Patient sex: M
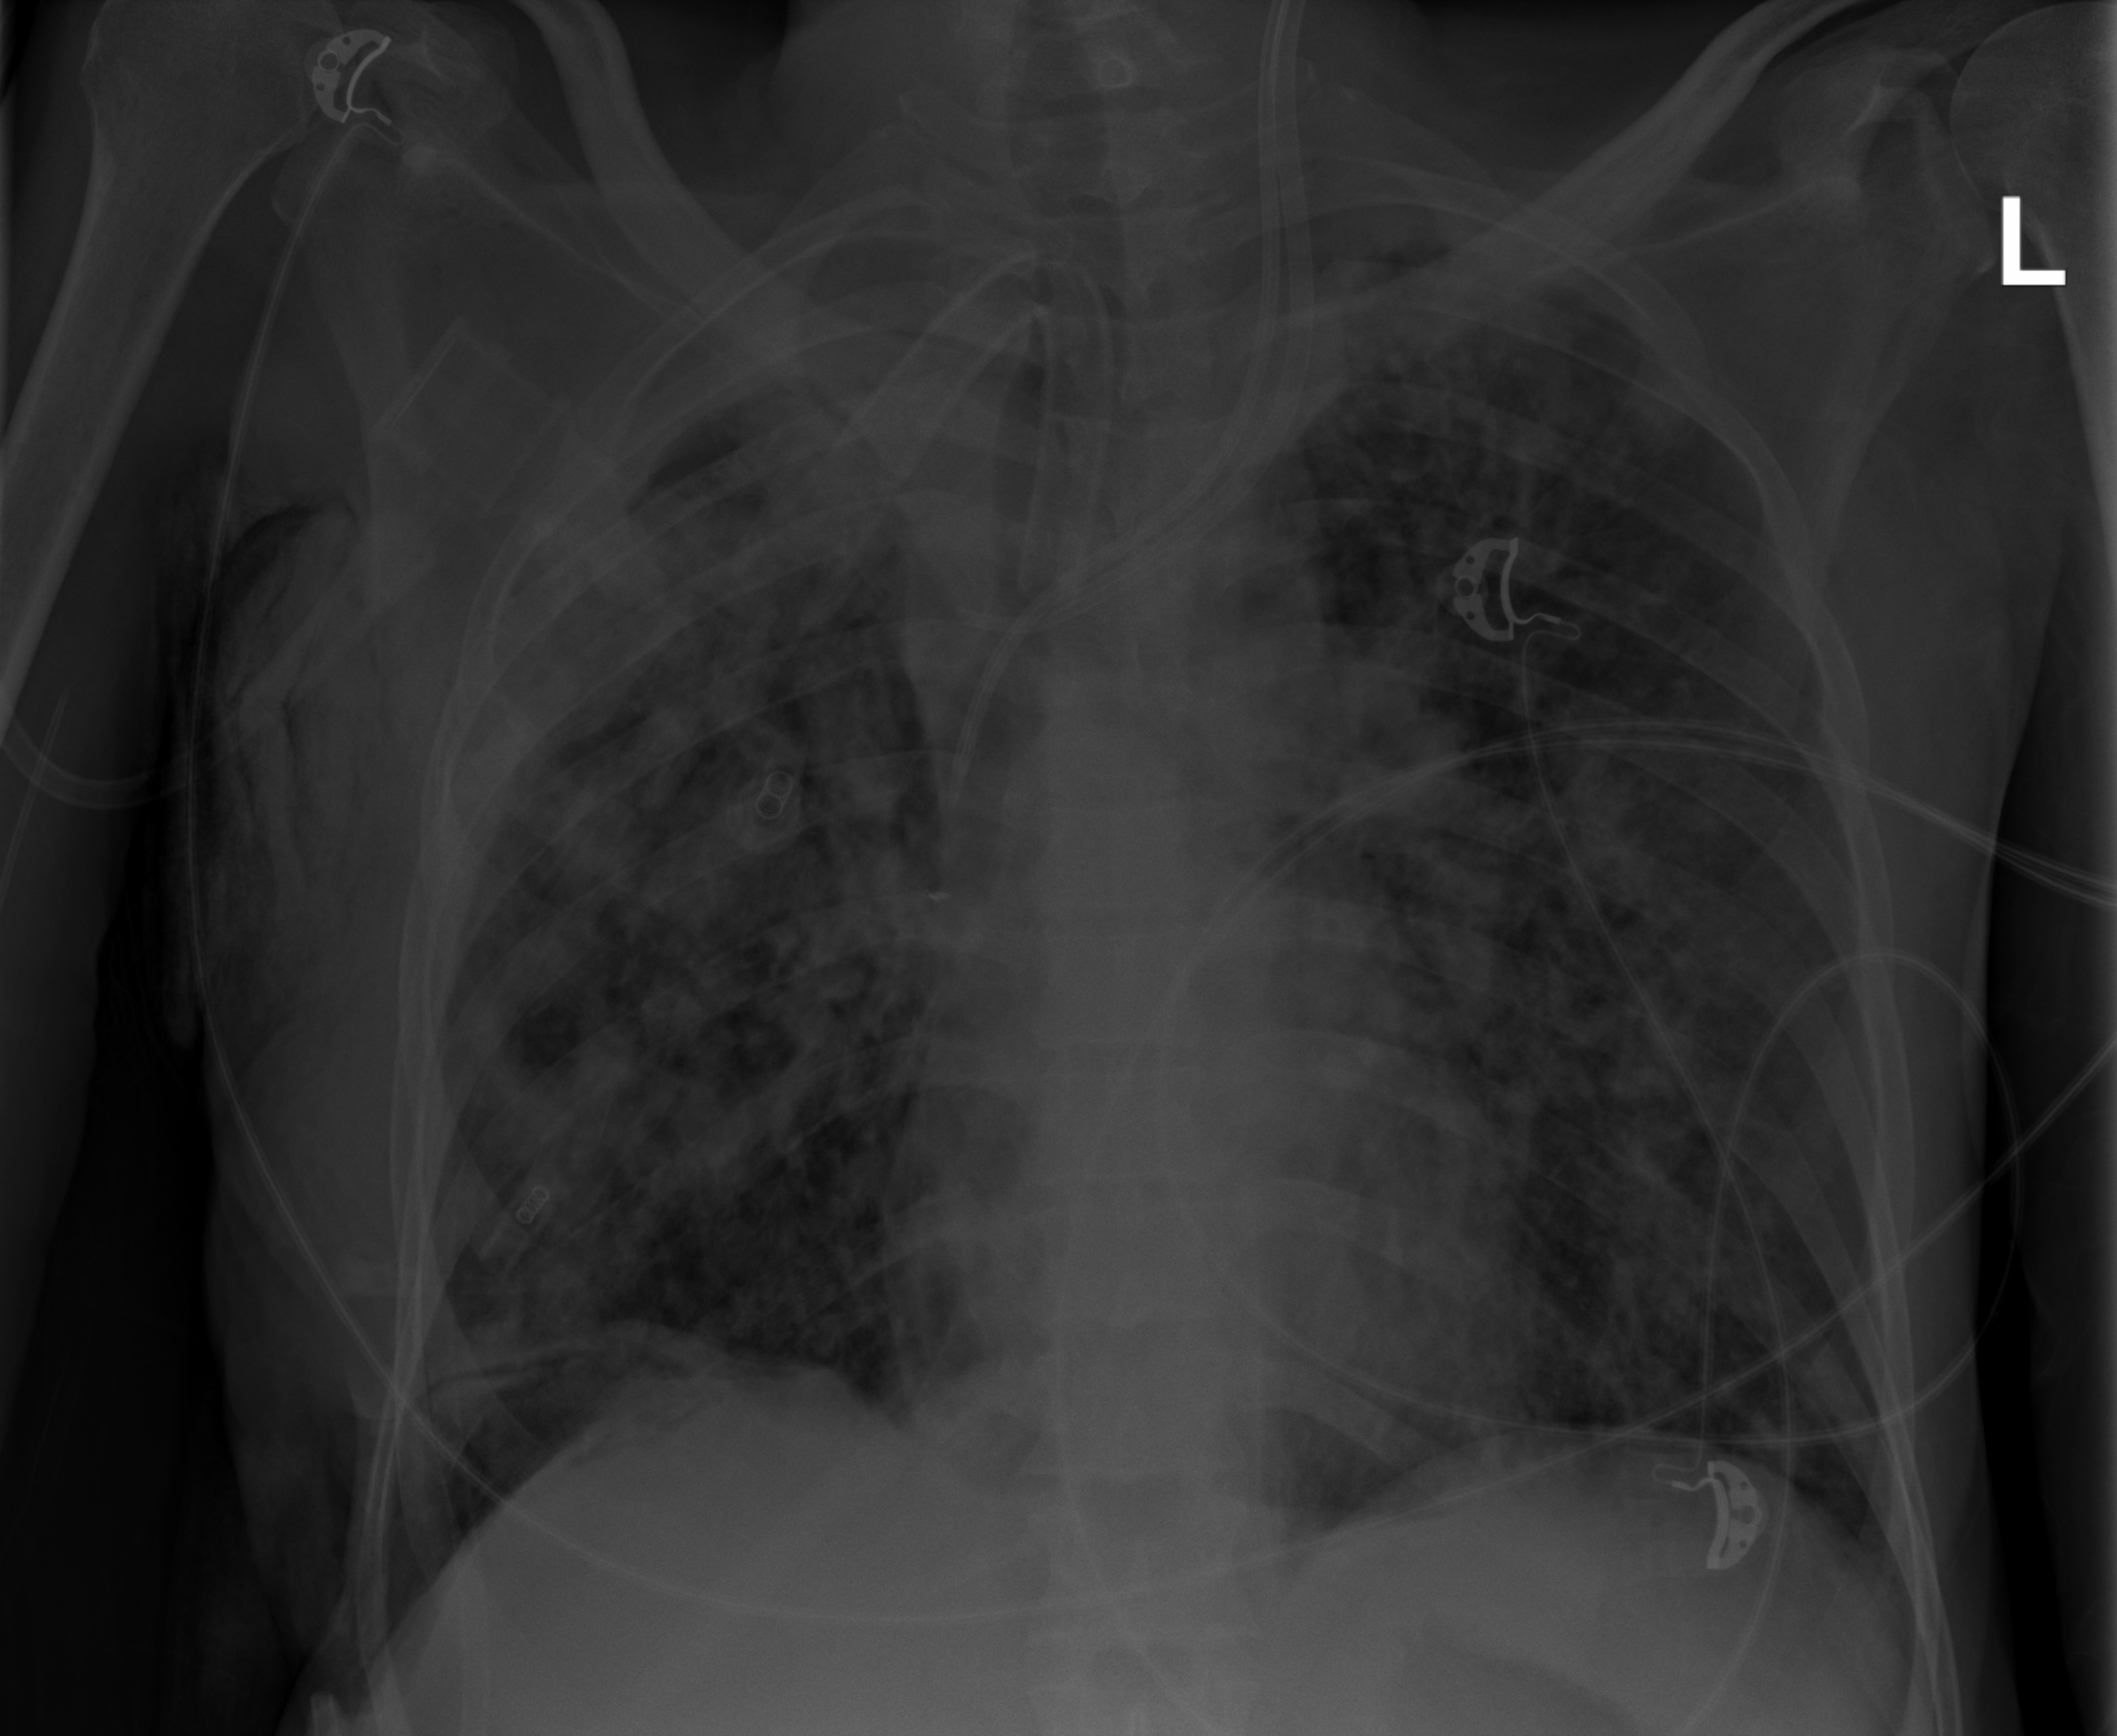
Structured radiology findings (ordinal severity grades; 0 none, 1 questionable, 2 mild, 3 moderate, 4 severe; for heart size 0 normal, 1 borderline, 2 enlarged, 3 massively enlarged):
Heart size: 0
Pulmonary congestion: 2
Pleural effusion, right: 2
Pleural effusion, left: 2
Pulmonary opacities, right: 4
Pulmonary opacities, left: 3
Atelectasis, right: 3
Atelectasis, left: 2